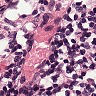
Metastatic tissue present: no